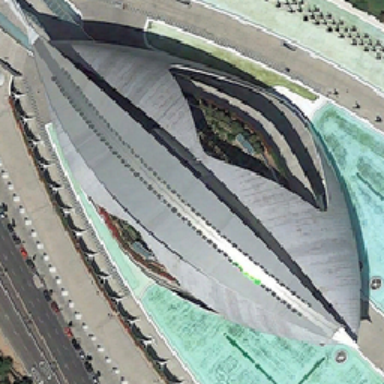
A large oval building in the center of the earth .